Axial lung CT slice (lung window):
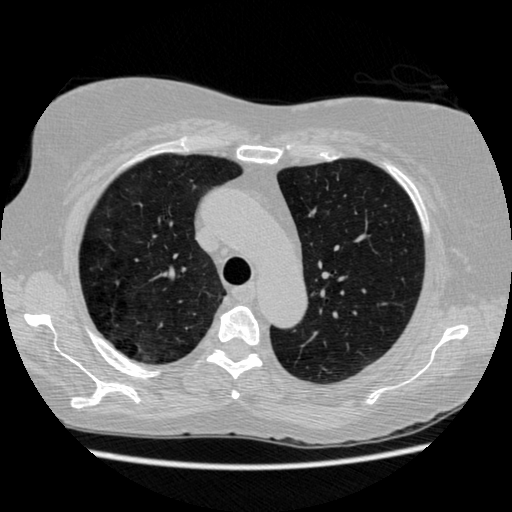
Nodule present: no